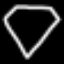
Label: diamond